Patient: sex F, age 40
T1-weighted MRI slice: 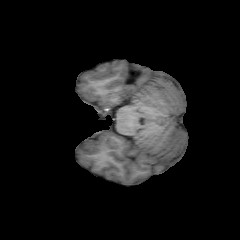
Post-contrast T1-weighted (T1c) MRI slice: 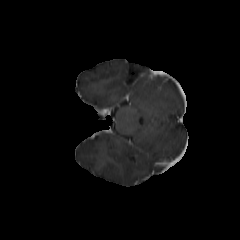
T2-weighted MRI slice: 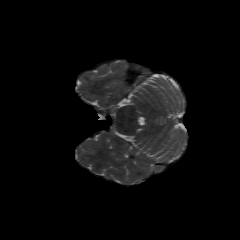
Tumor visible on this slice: no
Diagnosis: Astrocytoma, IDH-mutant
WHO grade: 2